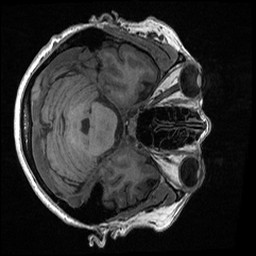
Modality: T1w
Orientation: axial
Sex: female
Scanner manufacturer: ge
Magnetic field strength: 3 T
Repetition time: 0.0064 s
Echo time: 0.00281 s